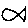
Label: fish